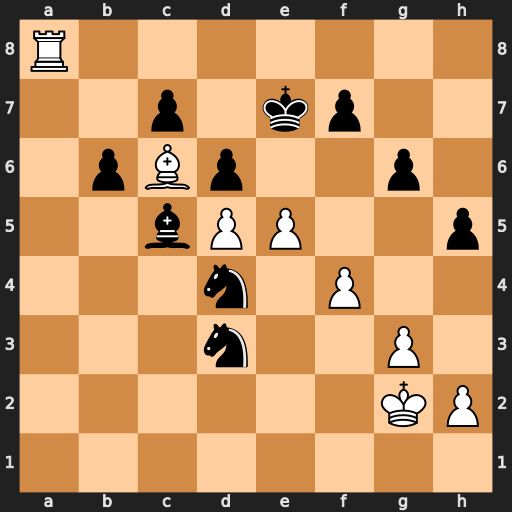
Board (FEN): R7/2p1kp2/1pBp2p1/2bPP2p/3n1P2/3n2P1/6KP/8
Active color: w
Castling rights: -
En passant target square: -
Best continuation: Re8#